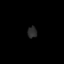
Tissue: lung
Cell type: Epithelial cells
Senescence score: 0.2296
Nuclear area (px): 103
Mean DAPI intensity: 43.087